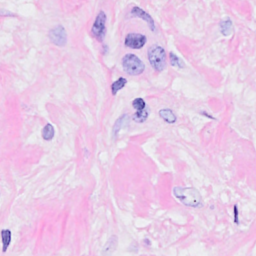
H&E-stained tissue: Breast